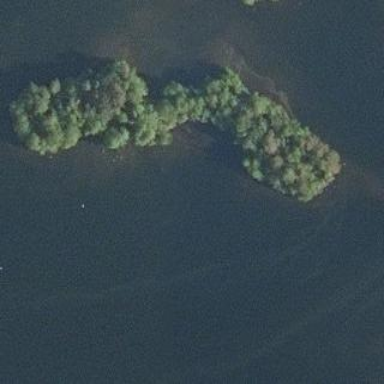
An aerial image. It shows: Image showing island.